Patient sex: F
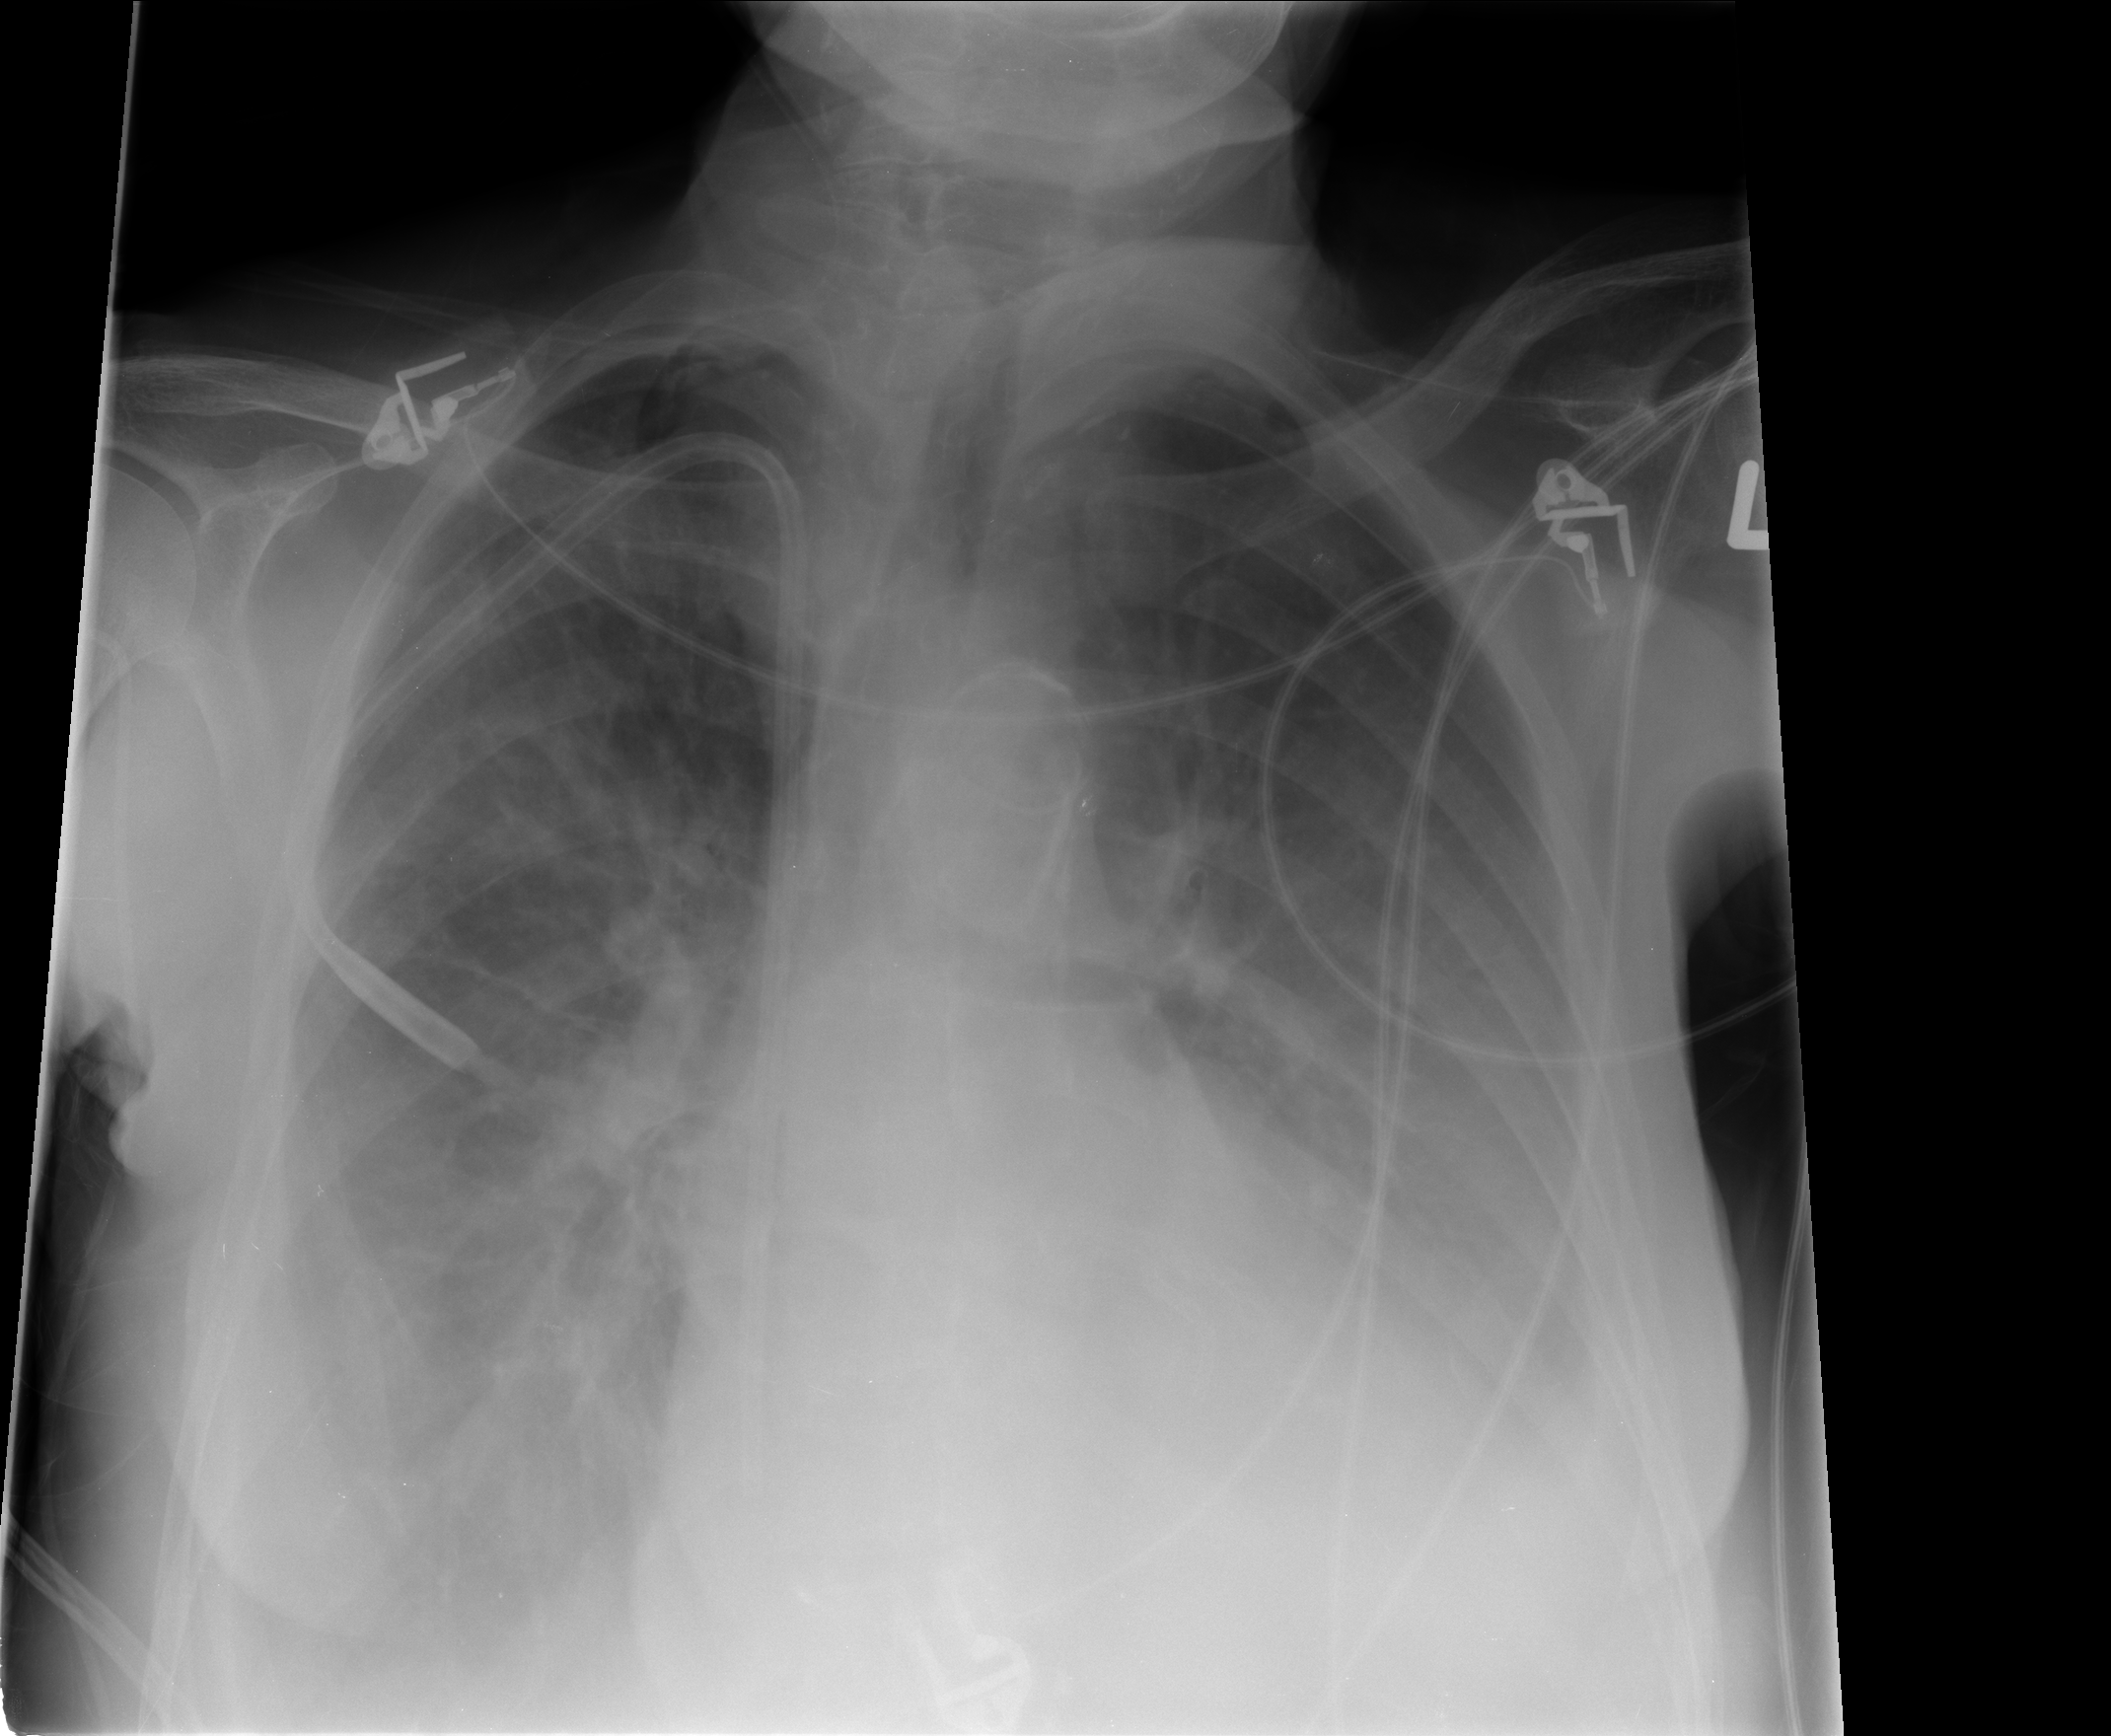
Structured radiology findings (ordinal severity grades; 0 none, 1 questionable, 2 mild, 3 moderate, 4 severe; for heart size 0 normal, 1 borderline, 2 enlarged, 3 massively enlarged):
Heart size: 2
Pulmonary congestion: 3
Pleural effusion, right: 3
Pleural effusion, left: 3
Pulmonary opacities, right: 0
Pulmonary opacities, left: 0
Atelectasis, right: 2
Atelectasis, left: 2